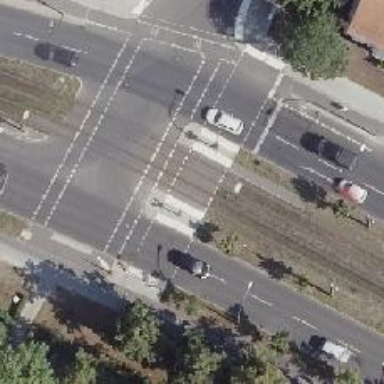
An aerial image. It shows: Tram crossing on the railway.